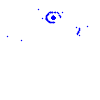
Particle: pion